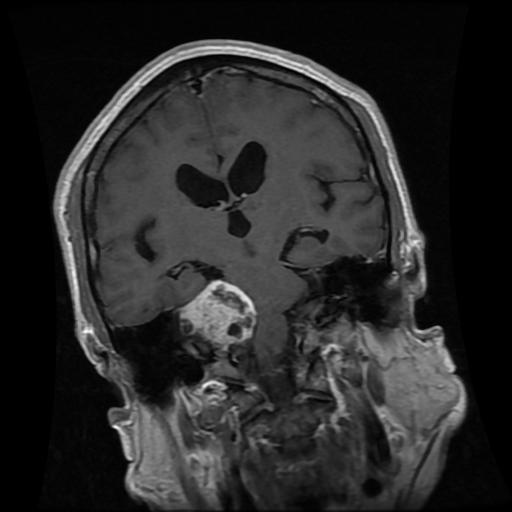
Label: meningioma